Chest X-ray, AP view. Patient: 52 years old, sex M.
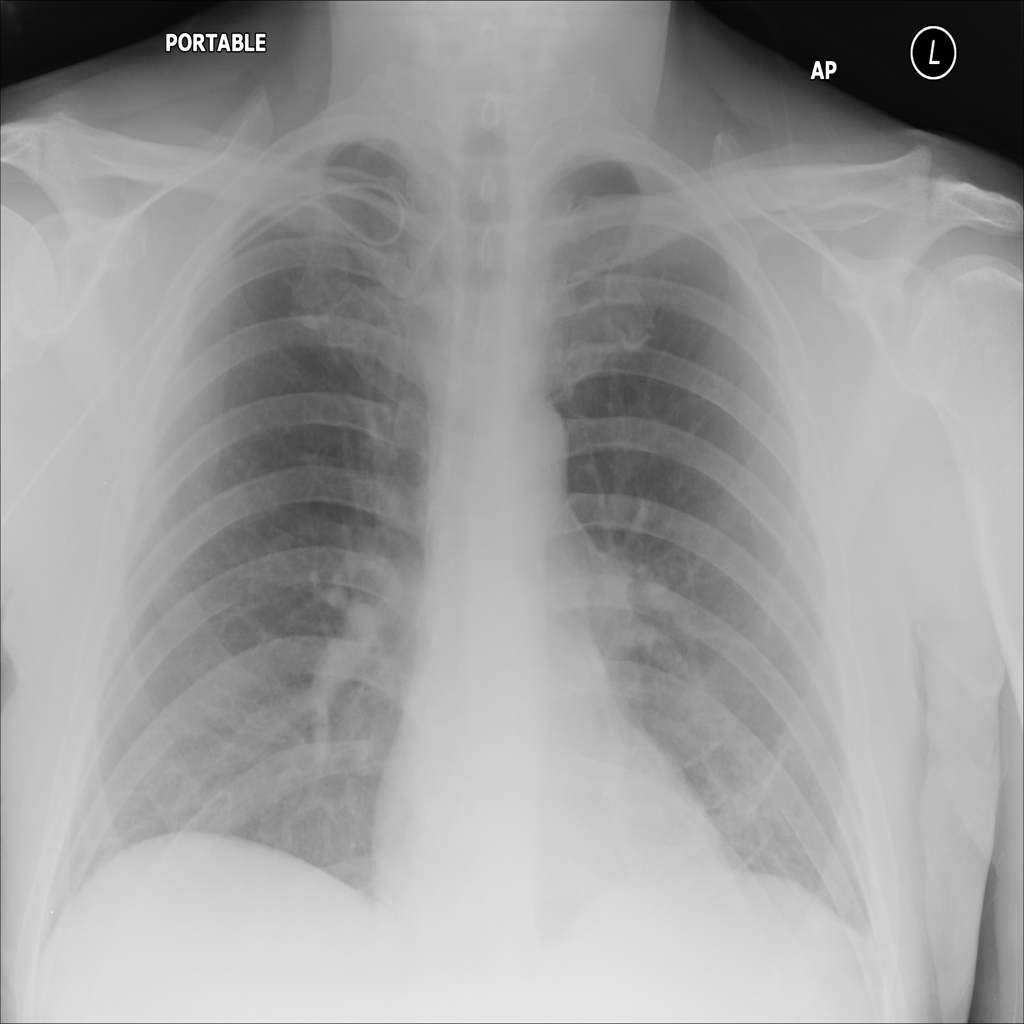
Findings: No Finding